Question: I am working on SAML SSO Authentication.
I have created a servlet to generate SAML metadata and i deployed it and run it and I got the output.
Same time I have created a java class to generate SAML Metadata with the same code and tried to run it independently. I have added the same Jar files that I have used for that servlet application.
But I got the Exception given below. Can anybody help me to find the difference between running an application independently and by using java servlet??
Thanks in advance.
Exception:

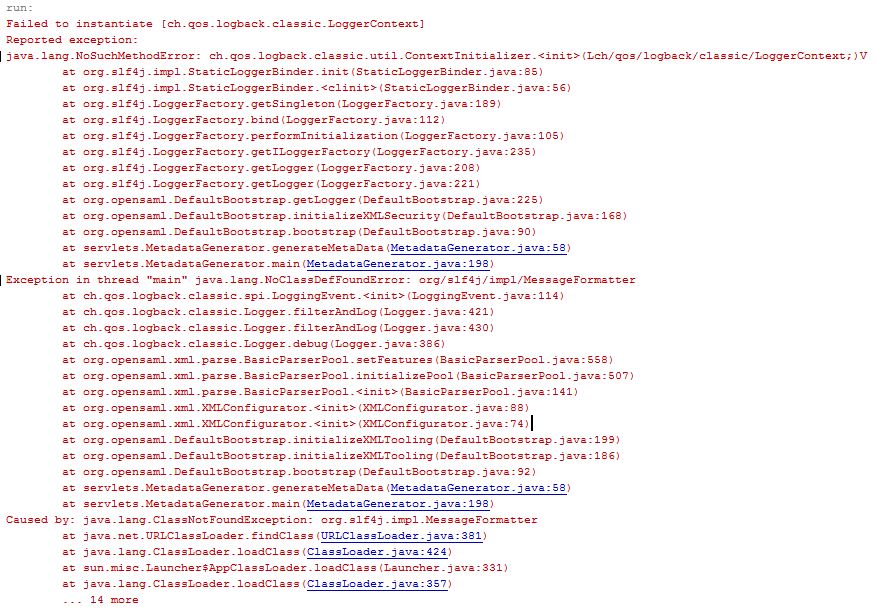
Answer: Running as servlet in a web container means all sorts of stuff is on the classpath that is automatically provided by the servlet container.
Running using main() means you have to put all needed stuff on the classpath yourself. The ClassNotFoundException you got should be clear enough in that respect.
(Pls note that although I did say "the" classpath, in a servlet container things are typically not quite that simple. But that's not the point. Also note that running as a servlet, and using features of libraries provided for the container, may even mean your stuff run as an independent java program simply because the library stuff was deliberately intended for servlet container use exclusively.)